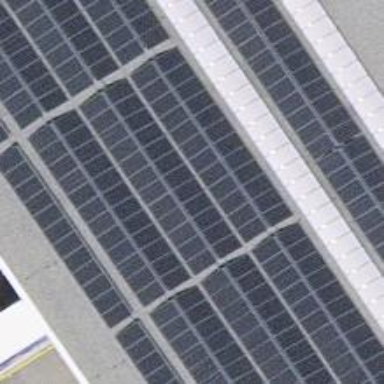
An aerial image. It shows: Solar power generator utilizing photovoltaic technology with solar photovoltaic panels.